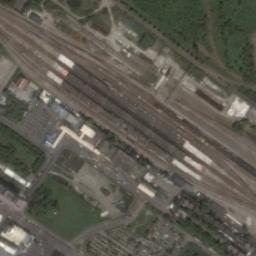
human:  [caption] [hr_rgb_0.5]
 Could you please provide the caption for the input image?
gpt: The railway station has some railways and striped buildings and some grasses are next to the railway station .

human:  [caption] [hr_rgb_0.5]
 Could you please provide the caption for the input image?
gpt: Many trees are near the railway station .

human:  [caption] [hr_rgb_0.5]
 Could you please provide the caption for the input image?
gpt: There is a fully equipped railway station in the city .

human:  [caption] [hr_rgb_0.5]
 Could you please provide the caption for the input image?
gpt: The railway station is next to some trees and grass .

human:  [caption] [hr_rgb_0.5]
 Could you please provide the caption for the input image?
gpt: There are some buildings and green trees near the railway station .